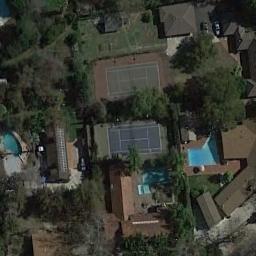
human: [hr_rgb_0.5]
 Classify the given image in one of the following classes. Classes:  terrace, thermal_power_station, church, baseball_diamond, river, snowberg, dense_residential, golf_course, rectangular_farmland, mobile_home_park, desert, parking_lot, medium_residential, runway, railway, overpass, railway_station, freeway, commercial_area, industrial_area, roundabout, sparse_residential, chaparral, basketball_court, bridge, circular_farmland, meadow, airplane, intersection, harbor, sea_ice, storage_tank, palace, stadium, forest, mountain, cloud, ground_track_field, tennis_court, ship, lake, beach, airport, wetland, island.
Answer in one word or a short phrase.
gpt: tennis_court